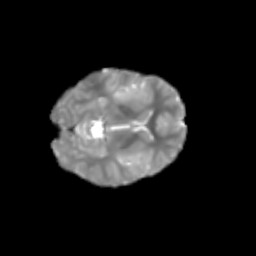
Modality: T2w
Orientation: axial
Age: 6
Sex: male
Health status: healthy